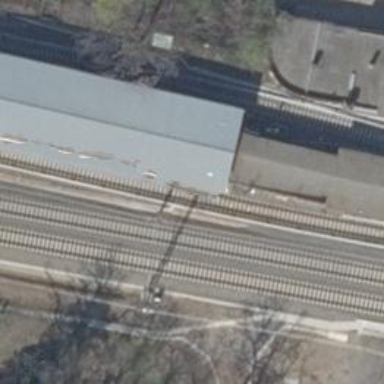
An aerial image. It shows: Stop for light rail public transport at railway station.